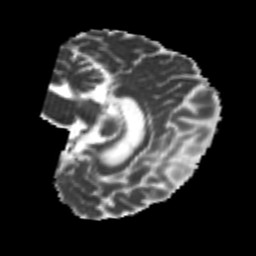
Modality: MD
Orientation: sagittal
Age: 24
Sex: male
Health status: healthy
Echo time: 0.074 s